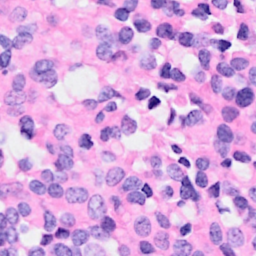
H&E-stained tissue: Breast